Question: I have created a database and table using Visual Studio's SQL Server Compact 3.5 with a dataset as my datasource. On my WinForm I have a DataGridView with 3 columns. However, I have been unable to figure out how to get the columns to take up the full width of the DataGridView which is shown in the image below.

I want to make the abbreviates column wider and then have the description column extend all the way over to the edge of the form. Any suggestions?
Update:
'''
using System;
using System.Collections.Generic;
using System.ComponentModel;
using System.Data;
using System.Drawing;
using System.Linq;
using System.Text;
using System.Windows.Forms;
namespace QuickNote
{
public partial class hyperTextForm : Form
{
private static hyperTextForm instance;
public hyperTextForm()
{
InitializeComponent();
this.WindowState = FormWindowState.Normal;
this.MdiParent = Application.OpenForms.OfType<Form1>().First();
}
public static hyperTextForm GetInstance()
{
if (instance == null || instance.IsDisposed)
{
instance = new hyperTextForm();
}
return instance;
}
private void abbreviationsBindingNavigatorSaveItem_Click(object sender, EventArgs e)
{
this.Validate();
this.abbreviationsBindingSource.EndEdit();
this.tableAdapterManager.UpdateAll(this.keywordDBDataSet);
}
private void hyperTextForm_Load(object sender, EventArgs e)
{
// TODO: This line of code loads data into the 'keywordDBDataSet.abbreviations' table. You can move, or remove it, as needed.
this.abbreviationsTableAdapter.Fill(this.keywordDBDataSet.abbreviations);
abbreviationsDataGridView.Columns[1].Width = 60;
abbreviationsDataGridView.Columns[2].Width = abbreviationsDataGridView.Width - abbreviationsDataGridView.Columns[0].Width - abbreviationsDataGridView.Columns[1].Width - 72;
}
}
}
'''
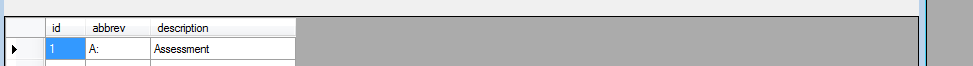
Answer: You could set the width of the abbrev column to a fixed pixel width, then set the width of the description column to the width of the DataGridView, minus the sum of the widths of the other columns and some extra margin (if you want to prevent a horizontal scrollbar from appearing on the DataGridView):
'''
dataGridView1.Columns[1].Width = 108; // or whatever width works well for abbrev
dataGridView1.Columns[2].Width =
dataGridView1.Width
- dataGridView1.Columns[0].Width
- dataGridView1.Columns[1].Width
- 72; // this is an extra "margin" number of pixels
'''
If you wanted the description column to always take up the "remainder" of the width of the DataGridView, you could put something like the above code in a 'Resize' event handler of the DataGridView.